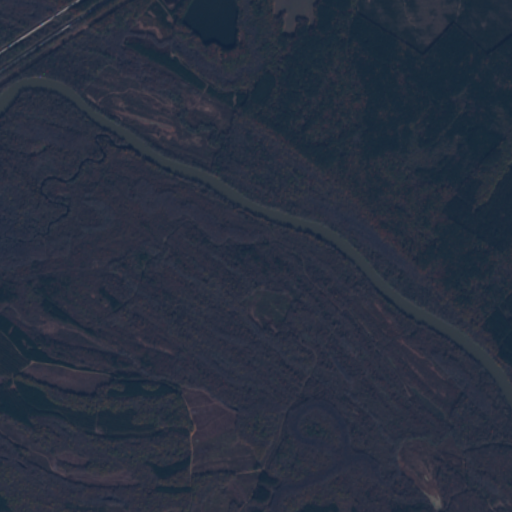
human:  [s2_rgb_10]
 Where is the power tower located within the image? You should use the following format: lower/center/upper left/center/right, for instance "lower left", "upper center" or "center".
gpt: The power tower is located in the upper left of the image.
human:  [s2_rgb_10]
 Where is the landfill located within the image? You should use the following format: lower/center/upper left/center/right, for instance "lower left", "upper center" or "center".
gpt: There is no landfill in the image.